Field crop: tomato
Growth stage: 1
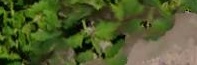
Species: tomato